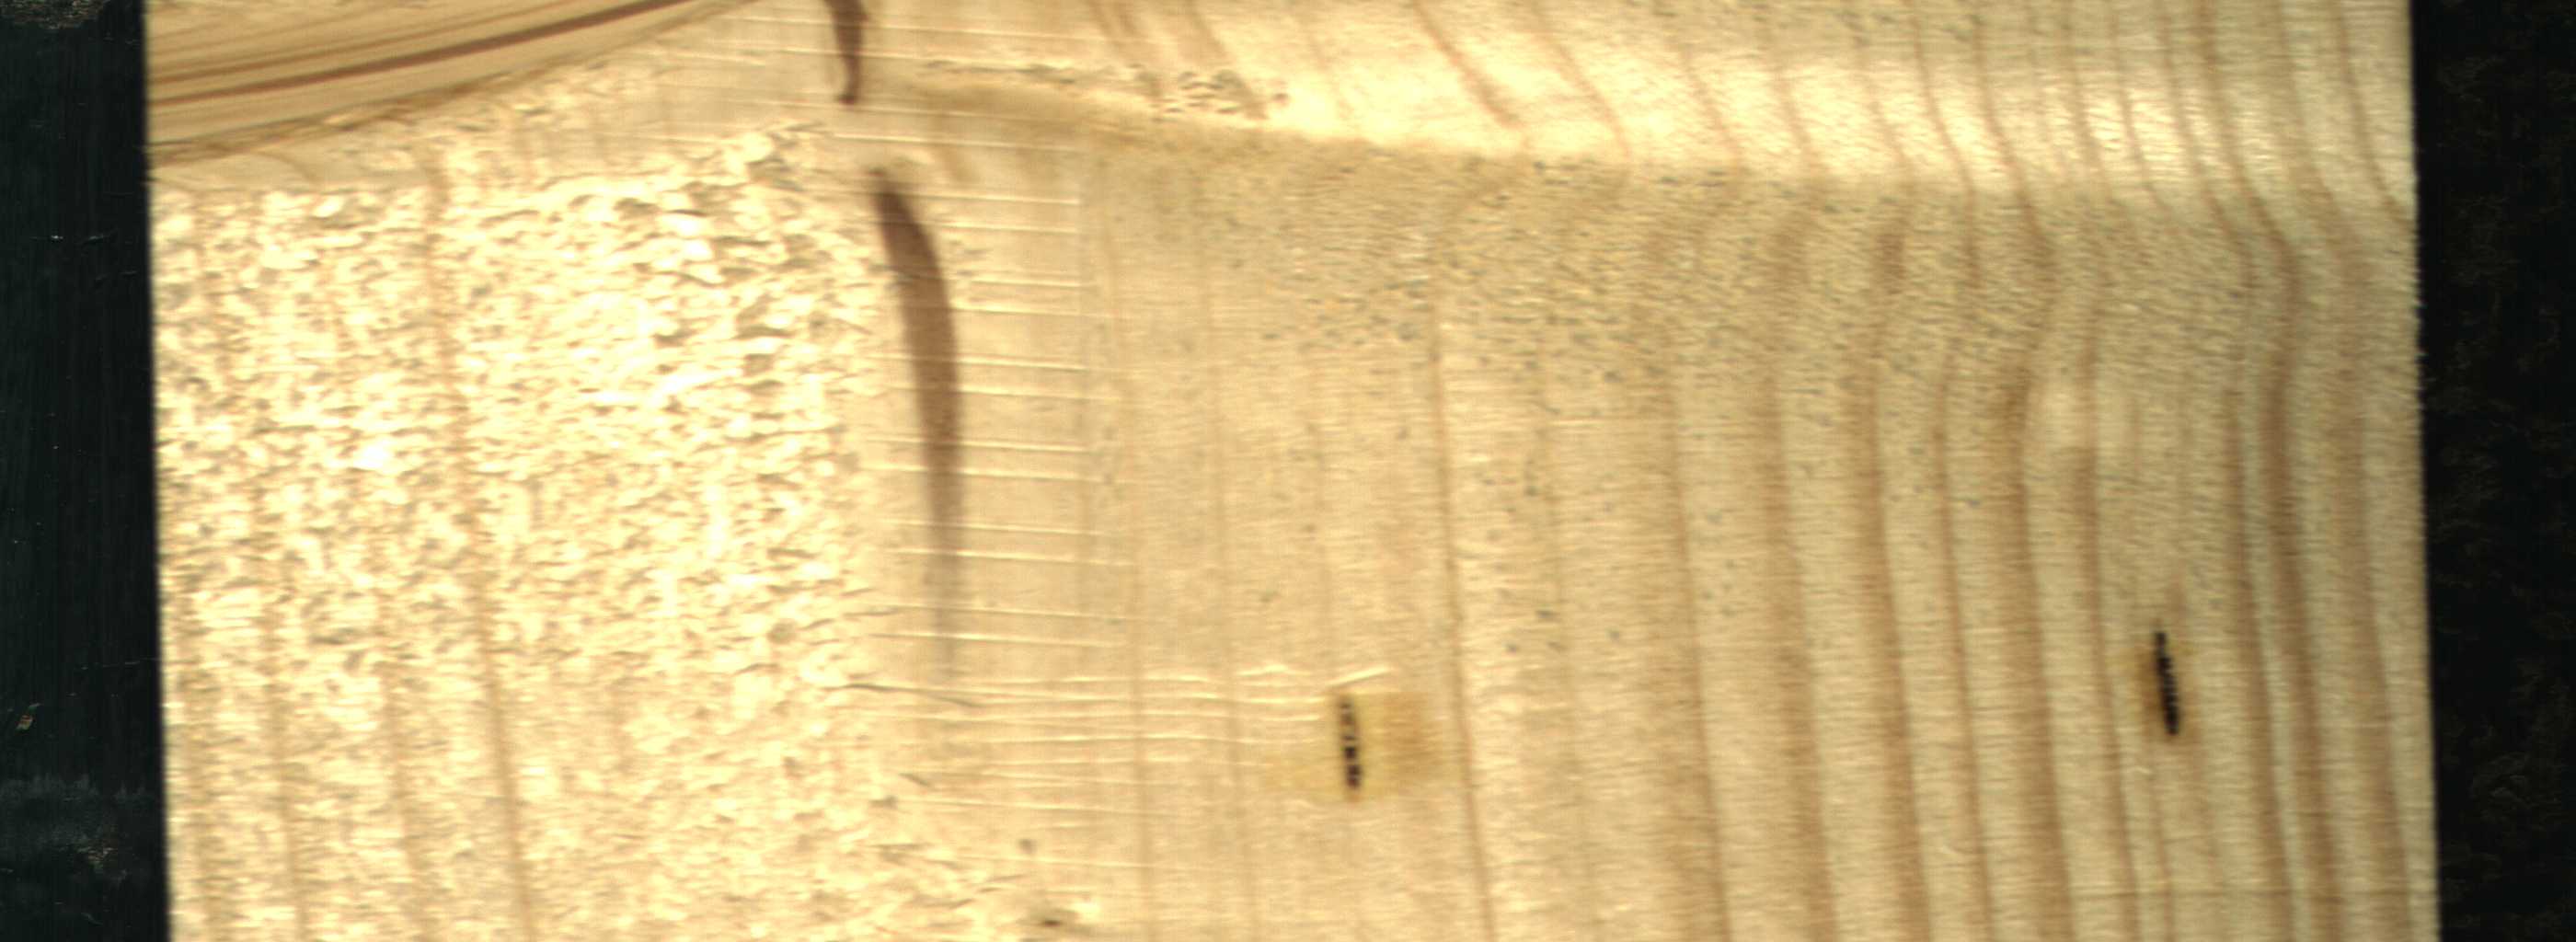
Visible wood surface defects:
Marrow
Marrow
resin
resin
Live_Knot